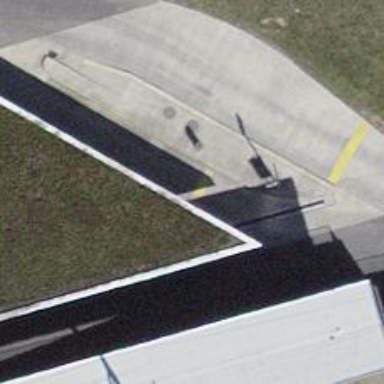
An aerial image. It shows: Bus stop with stop position for public transport.